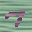
Label: 7